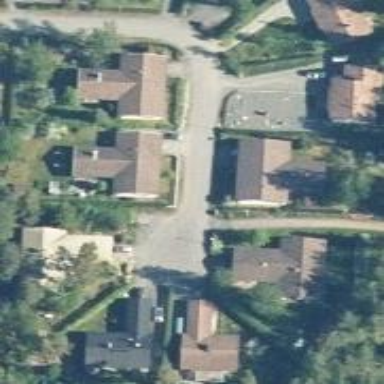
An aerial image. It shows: Turning circle on the road.